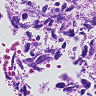
Metastatic tissue present: yes